Question:
Above is a Form. There are different methods to get the following form above, with the input and text seperated on different lines.
One is to use '< br / >' and another use fieldset, p-tag, etc.
But I am wondering what the proper way is to seperate the form different things in different lines?
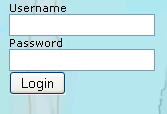
Answer: The easiest way is simply:
'''
label, input {
display: block;
}
'''
---
to add the content of a comment made below, from myself to the OP, since it seems pertinent to the answer:
> The 'best' is a very subjective measure. The 'best' is simply the easiest way to achieve your end-result, ideally without mangling the semantics of the HTML. Using 'div' elements in forms gives no meaning to the contained elements, or their relationship to each other.Using a 'fieldset' gives some idea of the relationship, but typically (possibly , but I'm unsure) is used to group elements together, rather than simply style them. I'd argue my method is 'best' simply because it relies on no additional (meaningful or meaningless) HTML elements being added to the page.